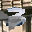
Label: 3